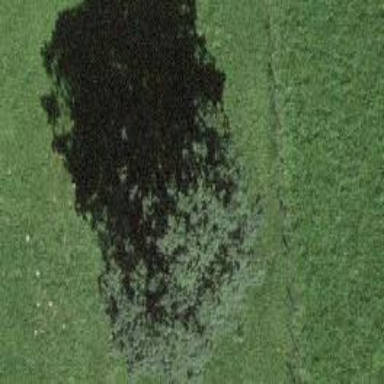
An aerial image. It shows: Single tag "natural: tree."